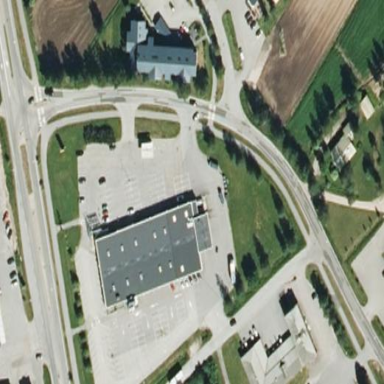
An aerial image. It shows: Retail area.